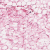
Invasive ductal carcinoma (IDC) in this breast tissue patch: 0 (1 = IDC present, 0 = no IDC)